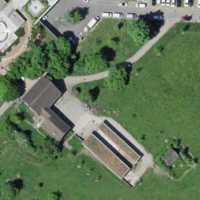
EUNIS habitat code: 55
Species observed at this site:
Juglans regia
Veronica filiformis
Onopordum acanthium
Sonchus asper
Cornus sanguinea
Fagus sylvatica
Filipendula ulmaria